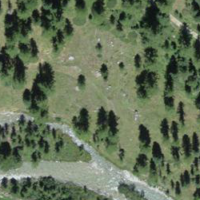
EUNIS habitat code: 43
Species observed at this site:
Cyaniris semiargus